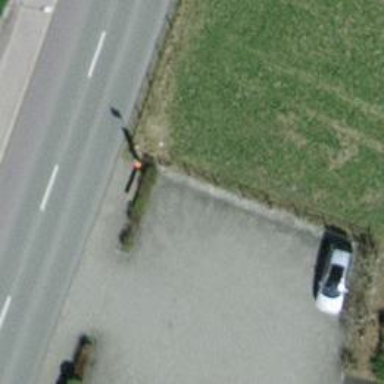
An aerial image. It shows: Bus stop with platform for public transport.